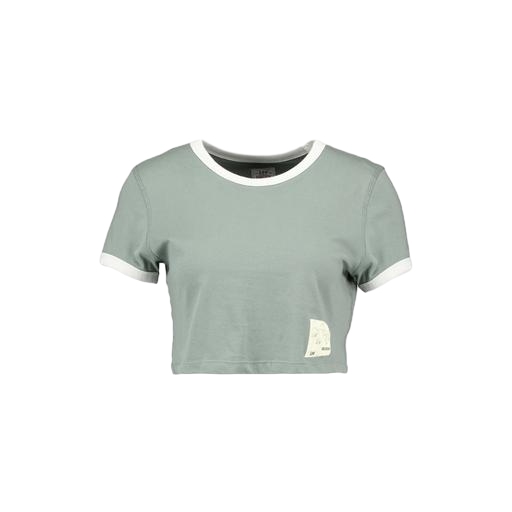
crop tee, cropped t-shirt, mid t-shirt, white background